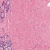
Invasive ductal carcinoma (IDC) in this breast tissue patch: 0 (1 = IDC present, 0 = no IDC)